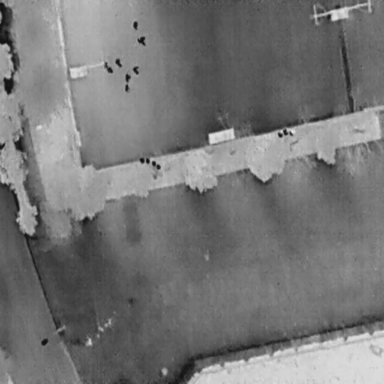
There are eight People in the infrared image.